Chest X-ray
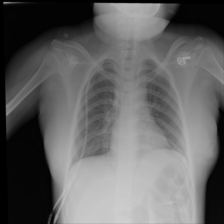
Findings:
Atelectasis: negative
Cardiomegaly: negative
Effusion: negative
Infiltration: positive
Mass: negative
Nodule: negative
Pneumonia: negative
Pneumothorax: negative
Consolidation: negative
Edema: negative
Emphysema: negative
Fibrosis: negative
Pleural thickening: negative
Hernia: negative